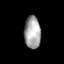
Tissue: prostate
Cell type: Endothelial cells
Senescence score: 0.3418
Nuclear area (px): 528
Mean DAPI intensity: 161.153